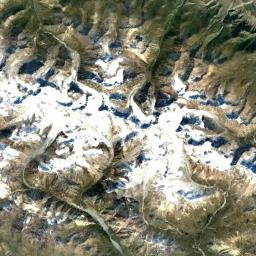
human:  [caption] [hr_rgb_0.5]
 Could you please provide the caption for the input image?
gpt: The snowberg is covered with snow .

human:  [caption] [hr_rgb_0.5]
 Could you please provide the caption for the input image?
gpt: The snowberg is partly covered with glaciers and some knife-edge ridges remain at the top of the snowberg .

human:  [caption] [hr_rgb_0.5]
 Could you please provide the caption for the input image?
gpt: The snow berg is consist of green plants,Bare land and white snow .

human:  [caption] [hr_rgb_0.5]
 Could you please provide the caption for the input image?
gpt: White, Brown, And green transitions from the peaks to the bottom of the peaks in the Snow Mountain Range .

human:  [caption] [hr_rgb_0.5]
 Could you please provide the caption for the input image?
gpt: There are some snow and green land on the snowberg .